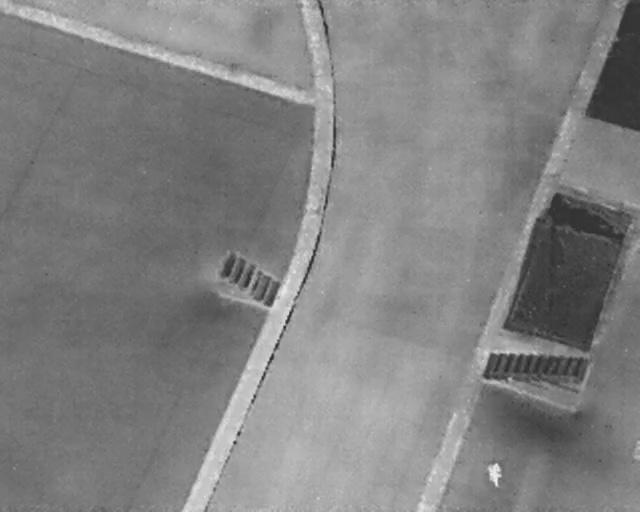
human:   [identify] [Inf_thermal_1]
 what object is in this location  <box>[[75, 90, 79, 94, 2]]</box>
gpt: <ref>1 large person at the bottom right</ref>